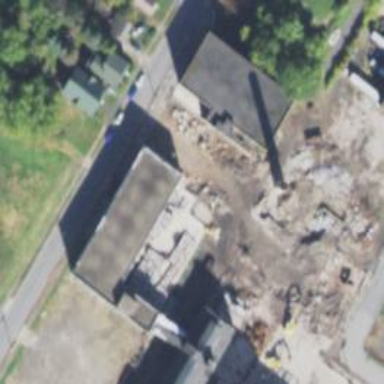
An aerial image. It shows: Manufacturing building.